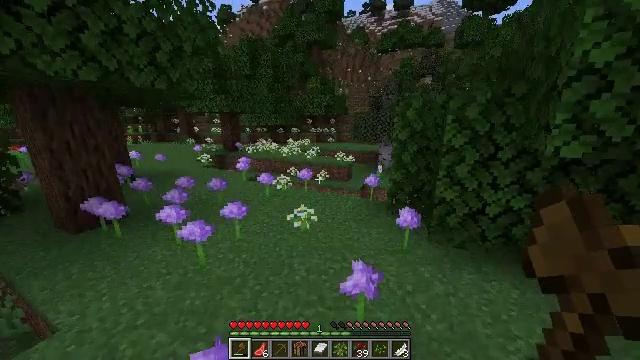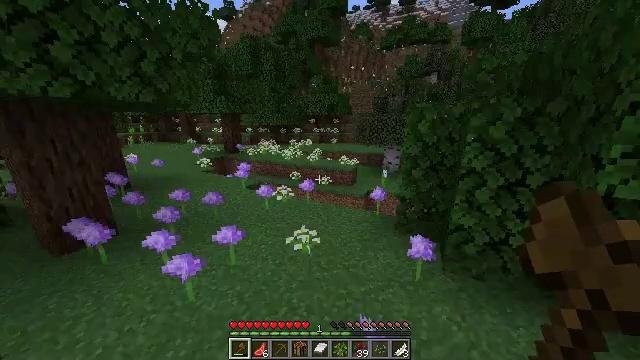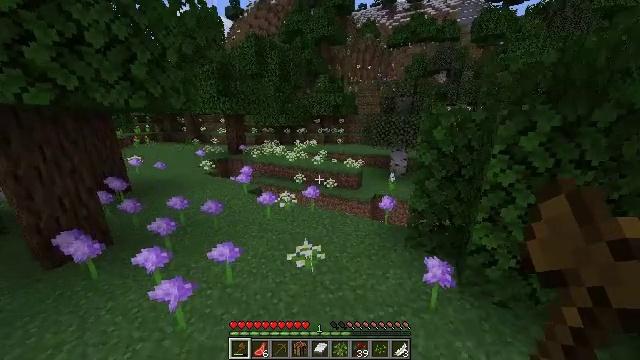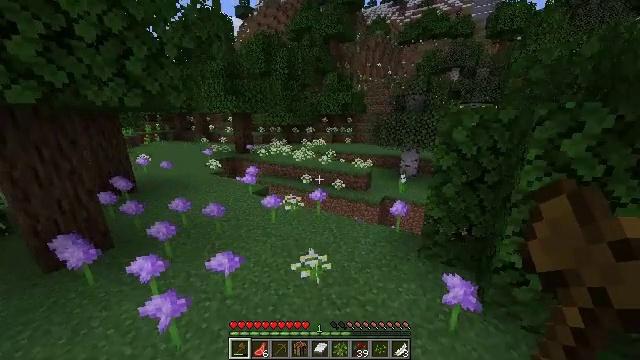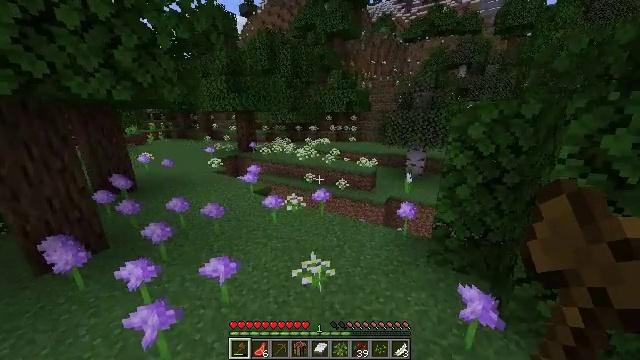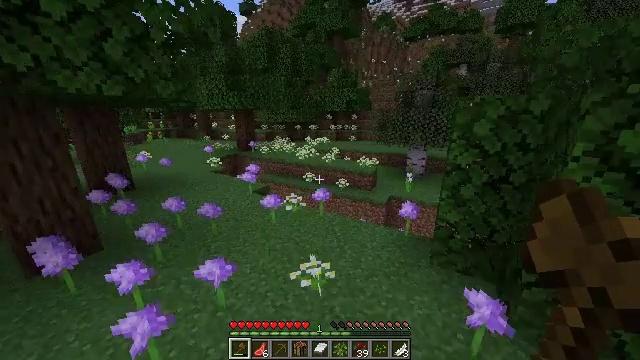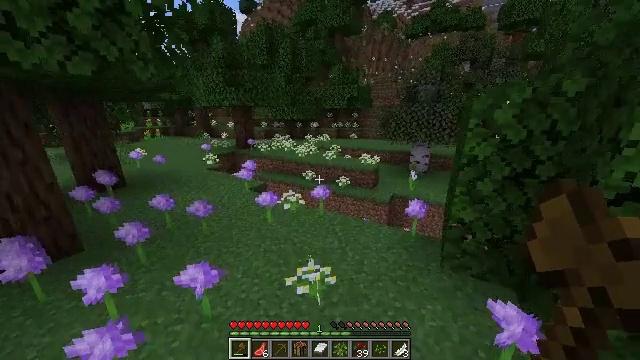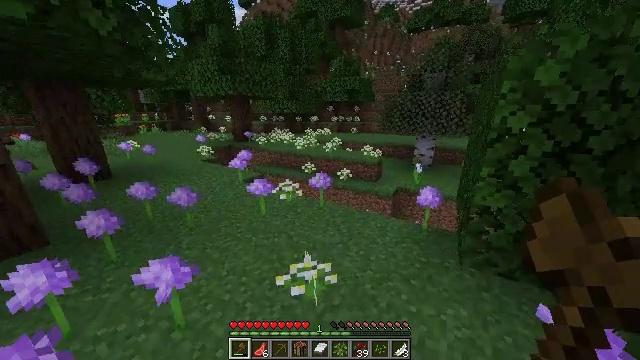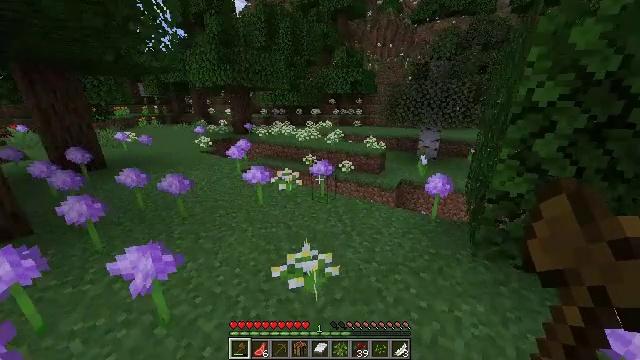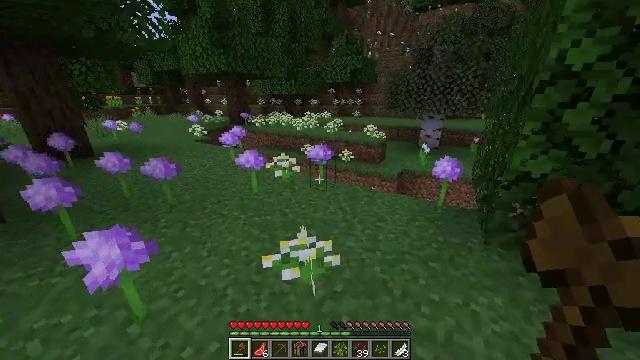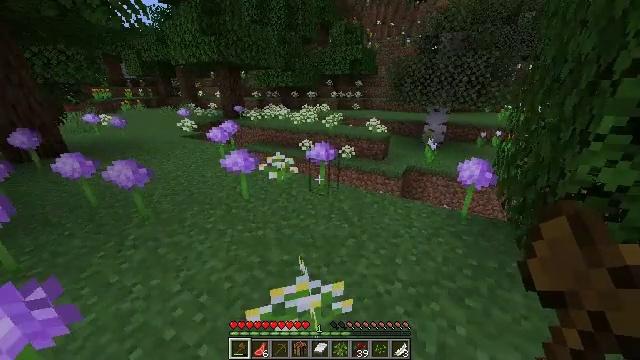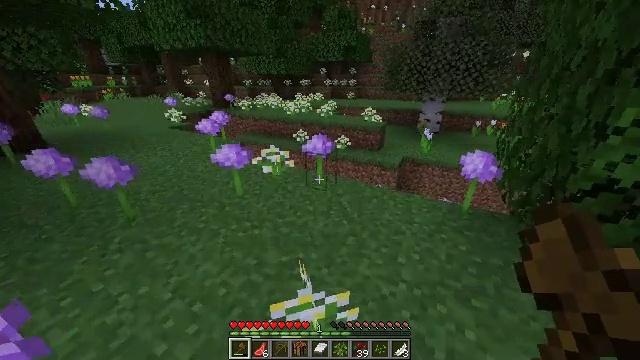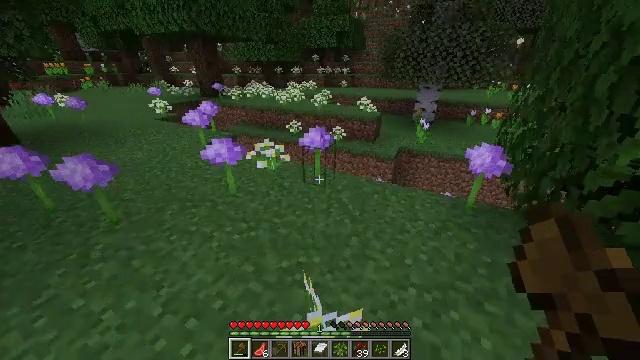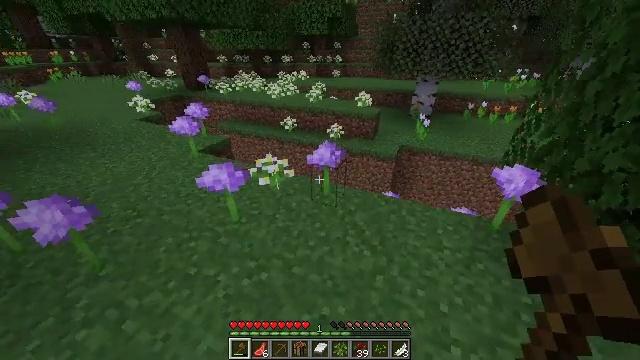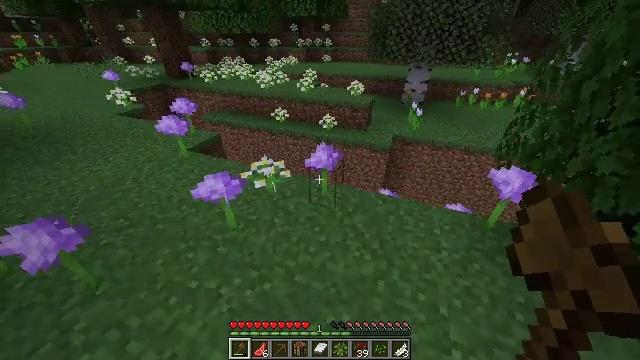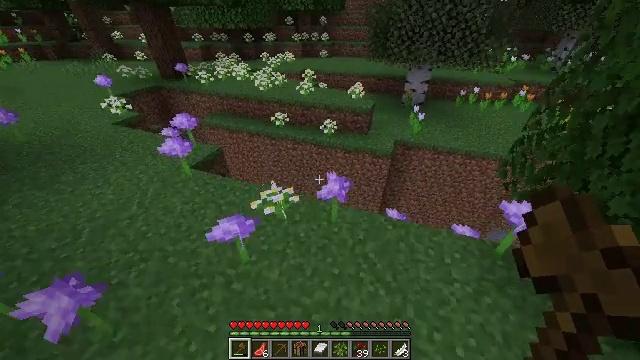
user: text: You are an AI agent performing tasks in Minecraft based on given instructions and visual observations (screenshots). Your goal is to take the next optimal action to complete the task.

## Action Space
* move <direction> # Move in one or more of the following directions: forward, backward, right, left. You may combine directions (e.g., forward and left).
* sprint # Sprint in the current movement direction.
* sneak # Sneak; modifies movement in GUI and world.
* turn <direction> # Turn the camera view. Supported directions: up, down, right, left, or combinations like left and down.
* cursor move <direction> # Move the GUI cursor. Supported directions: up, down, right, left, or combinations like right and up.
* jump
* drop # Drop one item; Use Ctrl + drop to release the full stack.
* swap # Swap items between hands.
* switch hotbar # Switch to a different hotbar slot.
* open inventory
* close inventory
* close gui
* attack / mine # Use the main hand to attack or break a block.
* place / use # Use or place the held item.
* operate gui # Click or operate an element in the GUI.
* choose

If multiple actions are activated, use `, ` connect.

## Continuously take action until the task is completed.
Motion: motion action
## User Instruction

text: Remove red sand to use for crafting or building.
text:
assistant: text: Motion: move forward
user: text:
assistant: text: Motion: move forward, turn left
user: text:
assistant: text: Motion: move forward, turn left
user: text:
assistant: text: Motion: move forward, turn left
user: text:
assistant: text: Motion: move forward
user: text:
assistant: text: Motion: move forward
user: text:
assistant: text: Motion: move forward
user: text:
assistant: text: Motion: move forward, turn down
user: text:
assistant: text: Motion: move forward, turn down
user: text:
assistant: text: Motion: move forward and move left, turn down
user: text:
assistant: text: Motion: move forward and move left, turn right and down
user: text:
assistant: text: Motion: move forward and move left, turn right and down
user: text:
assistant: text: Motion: move forward and move left, turn right and down, jump
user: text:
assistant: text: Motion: move forward and move left, turn right and down, jump
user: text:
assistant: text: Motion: move forward and move left, turn right and down, jump
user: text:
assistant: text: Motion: move forward and move left, jump
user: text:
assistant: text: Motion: move forward and move left
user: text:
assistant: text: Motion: move forward and move left
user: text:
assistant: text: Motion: move left, turn down
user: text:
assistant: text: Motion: move left
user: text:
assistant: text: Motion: move left
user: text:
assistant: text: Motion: move left
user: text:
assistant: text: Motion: move left
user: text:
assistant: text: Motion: move left
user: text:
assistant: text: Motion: move forward and move left, turn right and down
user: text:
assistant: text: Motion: move forward and move left, turn right
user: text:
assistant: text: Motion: move forward and move left, turn right and down
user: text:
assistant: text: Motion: move forward and move left, turn right and down
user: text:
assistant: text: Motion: move left, turn right and down
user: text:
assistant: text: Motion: move left, turn right and down